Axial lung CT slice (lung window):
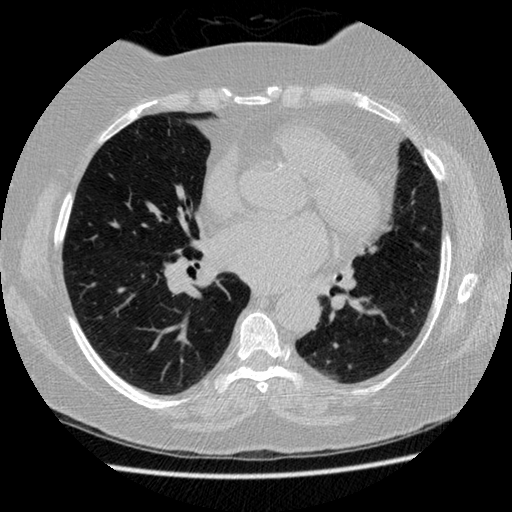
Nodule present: no